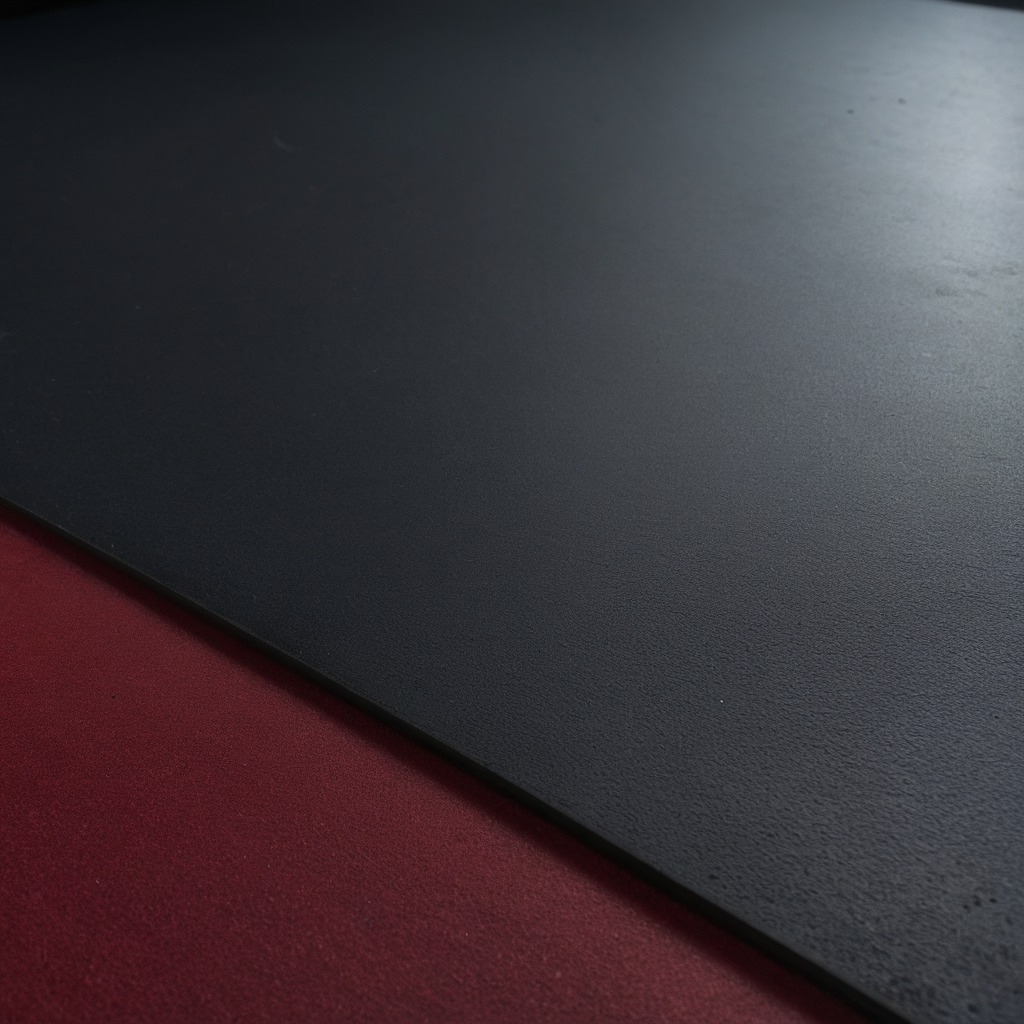
A rubber O-ring lying on the granite tabletop.